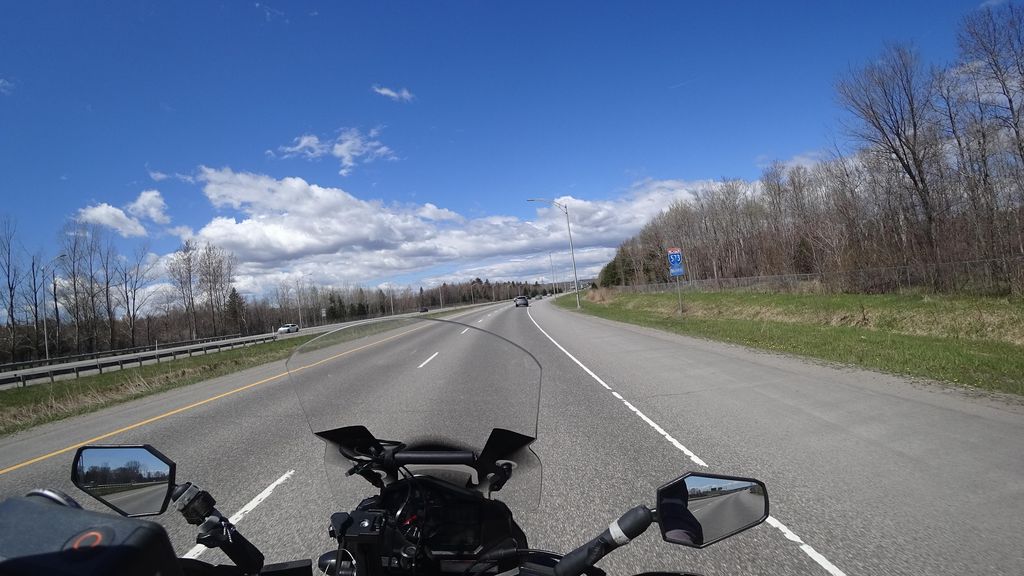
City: quebec_city